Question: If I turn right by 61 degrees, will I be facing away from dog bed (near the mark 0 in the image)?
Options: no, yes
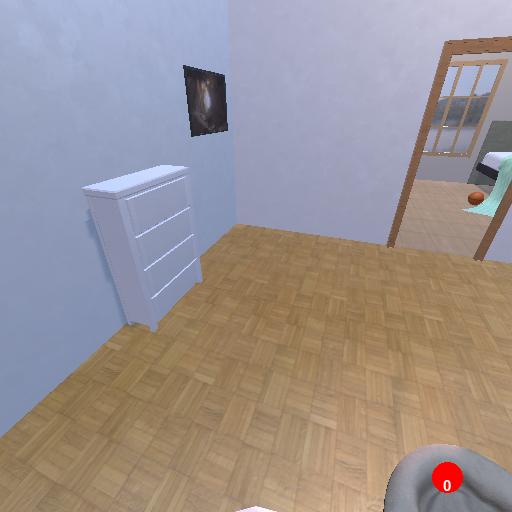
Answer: no